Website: apple
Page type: address-validator
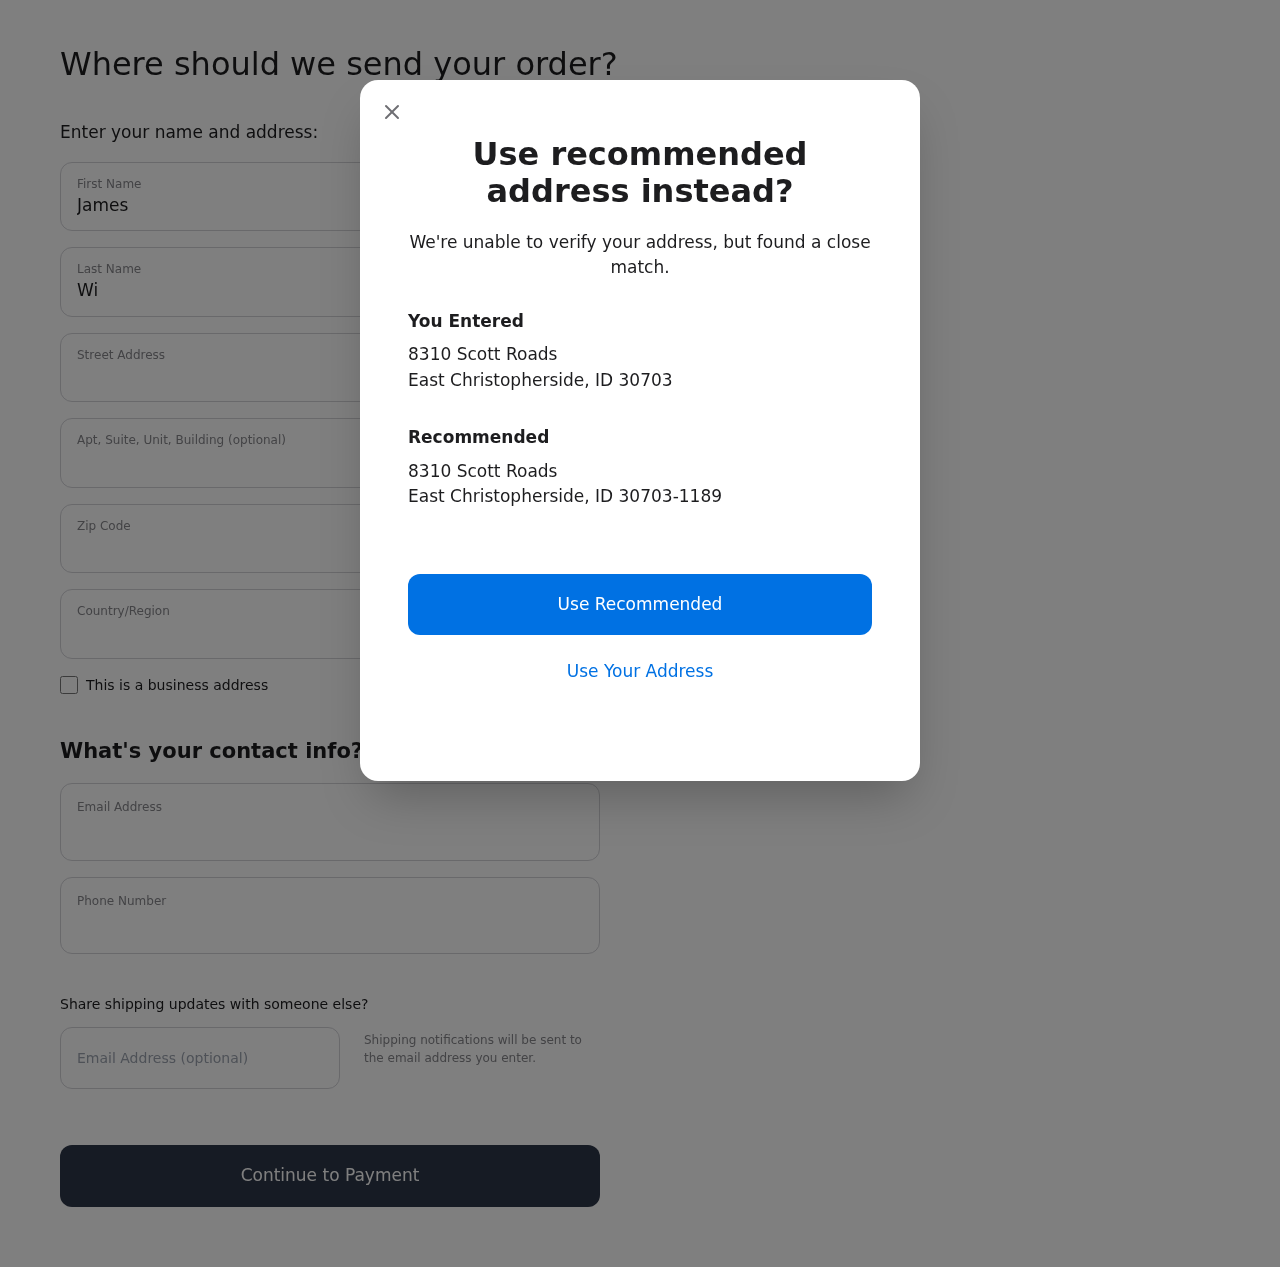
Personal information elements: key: PII_CITY
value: East Christopherside
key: PII_COUNTRY
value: United States
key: PII_EMAIL
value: jwilliams@gmail.com
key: PII_FIRSTNAME
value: James
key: PII_GIFT_EMAIL
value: alexandercooper@hotmail.com
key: PII_LASTNAME
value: Williams
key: PII_PHONE
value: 2065024891
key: PII_POSTCODE
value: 30703
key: PII_POSTCODE_FULL
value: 30703-1189
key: PII_STATE_ABBR
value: ID
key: PII_STREET
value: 8310 Scott Roads
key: PII_CITY2
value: East Christopherside
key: PII_STATE_ABBR2
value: ID